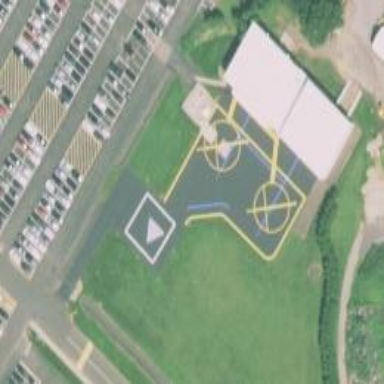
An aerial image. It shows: Image showing helipad at airport.